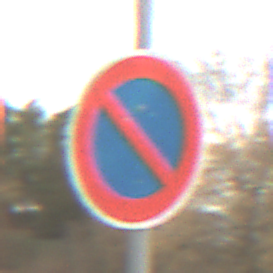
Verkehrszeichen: EingeschraenktesHalteverbot
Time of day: Midday
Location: Outdoor (Nature)
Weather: Overcast
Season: NotSpecified
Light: Natural